Question: I'm pretty sure you all know what I'm referring to. It's like a textarea, and lets you enter stuff, and a little slide up menu will appear (kind of like an intellisense thing - displaying different words that it thinks you're going to type), and when u click it, or hit enter, it creates a little box inside the textarea with that word inside it. I need to find one of these (or make it myself), and I also need to grab those words entered and to some data stuff in Javascript before inserting them into the database. The "textarea" thing I'm talking about, incase I've got you completely lost, looks something like this:

Does anyone know if there are libraries/plugins etc that are available? Any help will be much appreciated!
Thank you :)
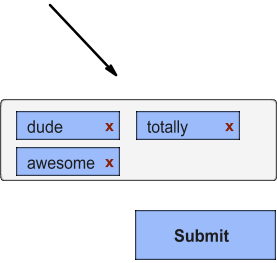
Answer: The correct term for it is a 'tag input'. Google has lots of results for them.
Here's one I've used before: <URL>